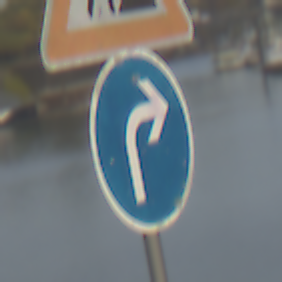
Verkehrszeichen: VorgeschriebeneFahrtrichtungRechts
Zusatzzeichen oben: Arbeitsstelle
Umgebung: Outdoor, Urban
Tageszeit: SunriseSunset
Wetter: PartlyCloudy
Licht: Natural
Jahreszeit: NotSpecified
Kontrast: LowContrast